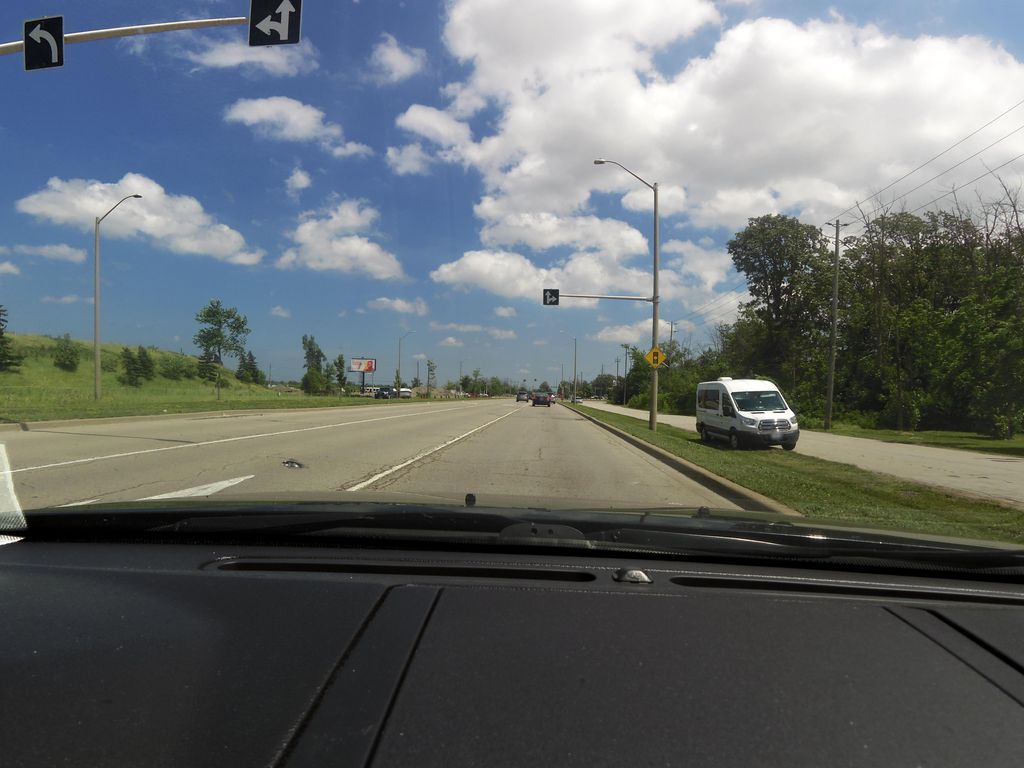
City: hamilton